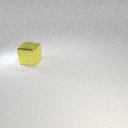
large yellow metal cube